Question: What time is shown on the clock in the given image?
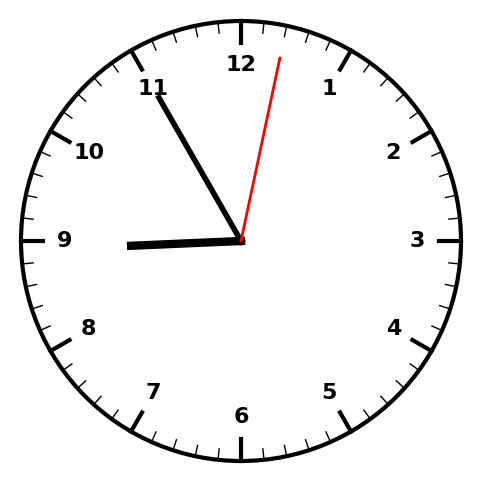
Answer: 08:55:02